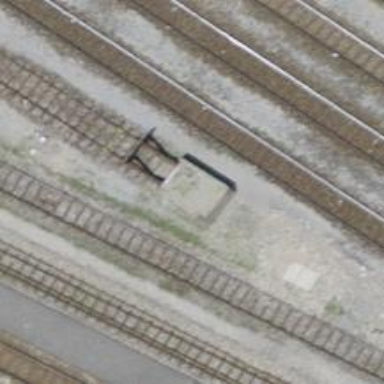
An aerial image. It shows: Railway buffer stop.